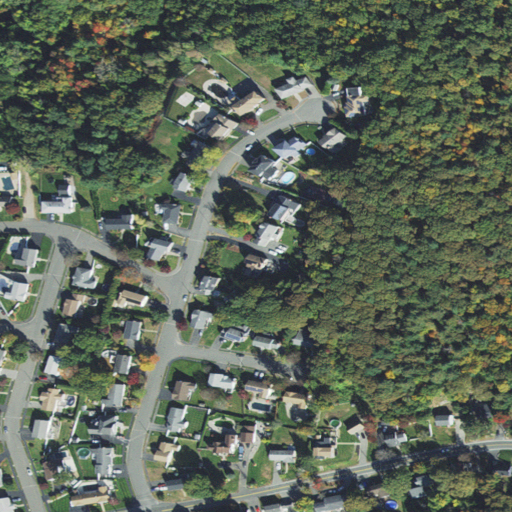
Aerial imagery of mountain in Massachusetts named Greenwood Hill containing medium intensity development, deciduous forest, mixed forest, low intensity development, barren land, high intensity development, and open development